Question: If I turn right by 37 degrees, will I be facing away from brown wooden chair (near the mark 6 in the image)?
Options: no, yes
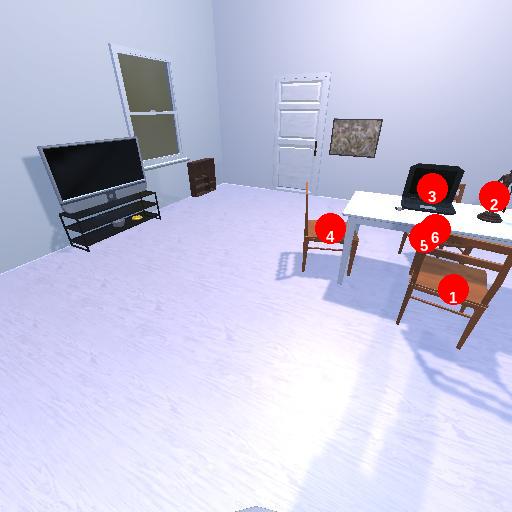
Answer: no